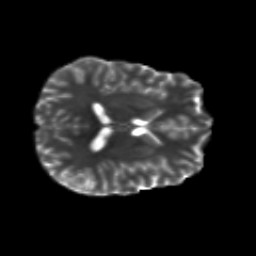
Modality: T2w
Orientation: axial
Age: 23
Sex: male
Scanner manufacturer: siemens
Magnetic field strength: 3 T
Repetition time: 8.8 s
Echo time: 0.085 s